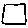
Label: square